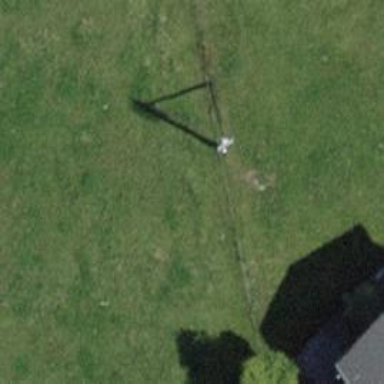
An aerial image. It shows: Wire fence.